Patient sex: M
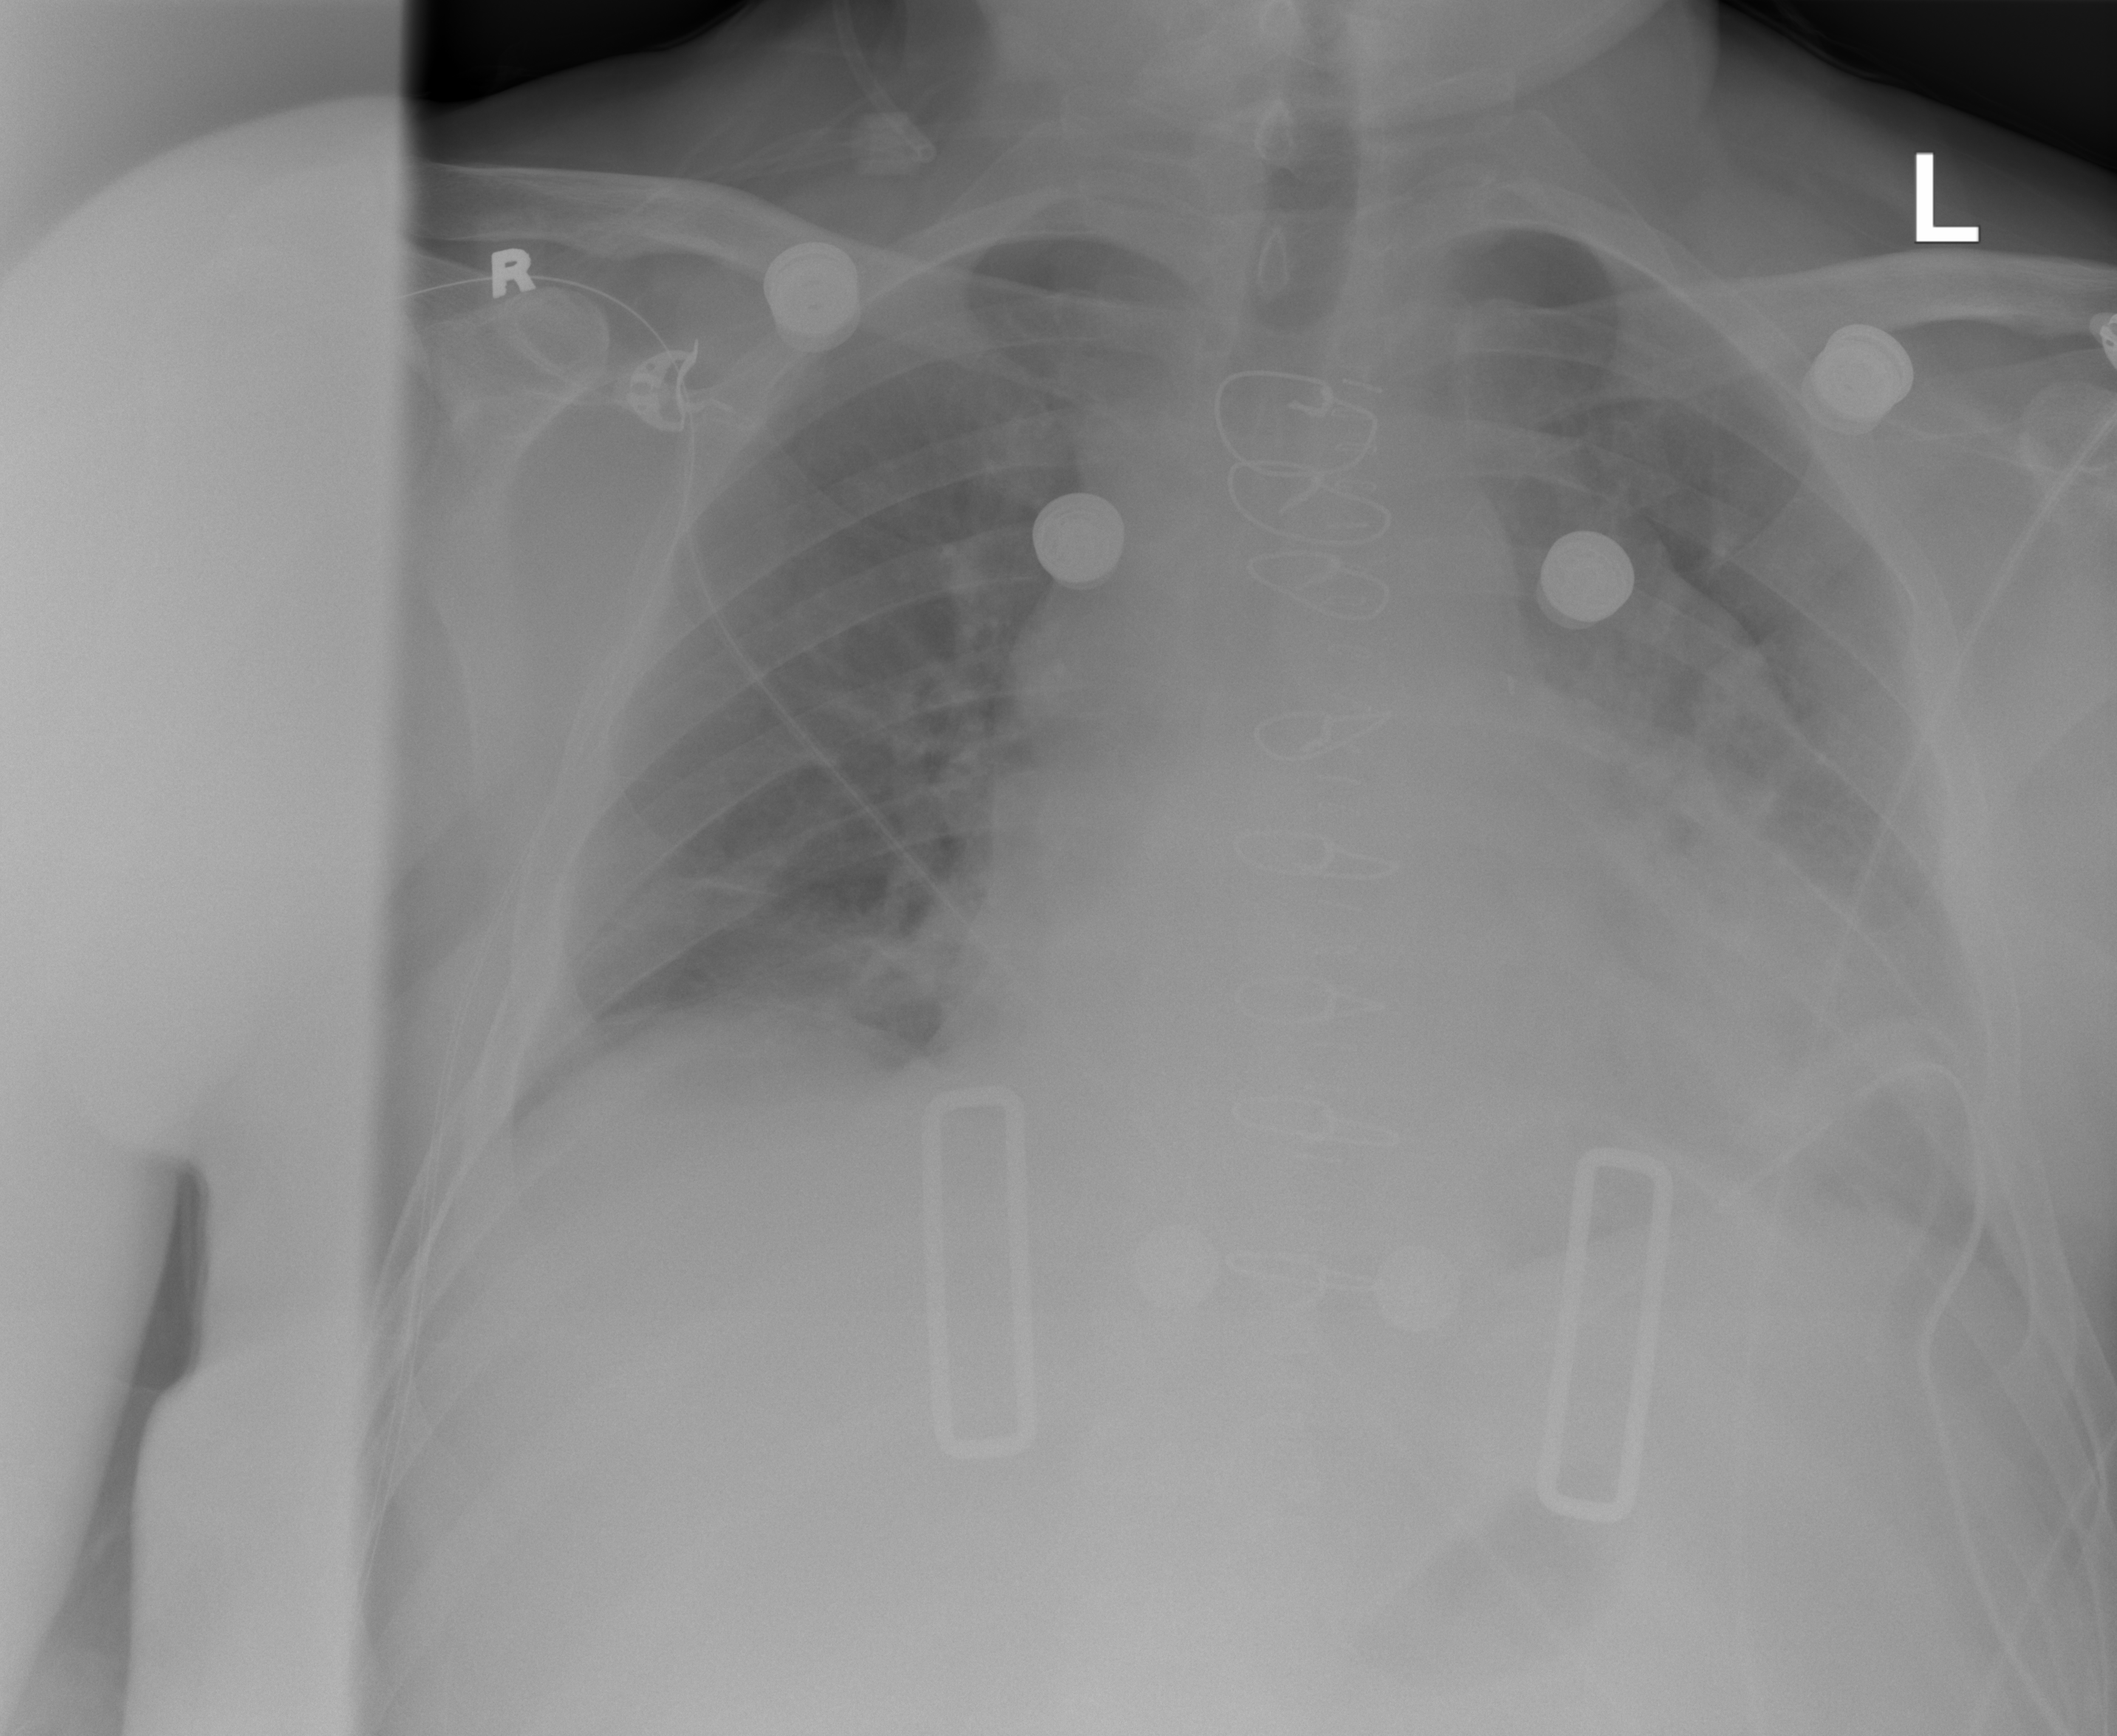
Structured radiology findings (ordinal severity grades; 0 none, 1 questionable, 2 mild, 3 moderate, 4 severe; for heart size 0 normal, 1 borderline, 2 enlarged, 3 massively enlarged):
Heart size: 2
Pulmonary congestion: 2
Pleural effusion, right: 0
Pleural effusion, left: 2
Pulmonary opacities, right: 0
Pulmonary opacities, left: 0
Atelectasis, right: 2
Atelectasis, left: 2